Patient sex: M
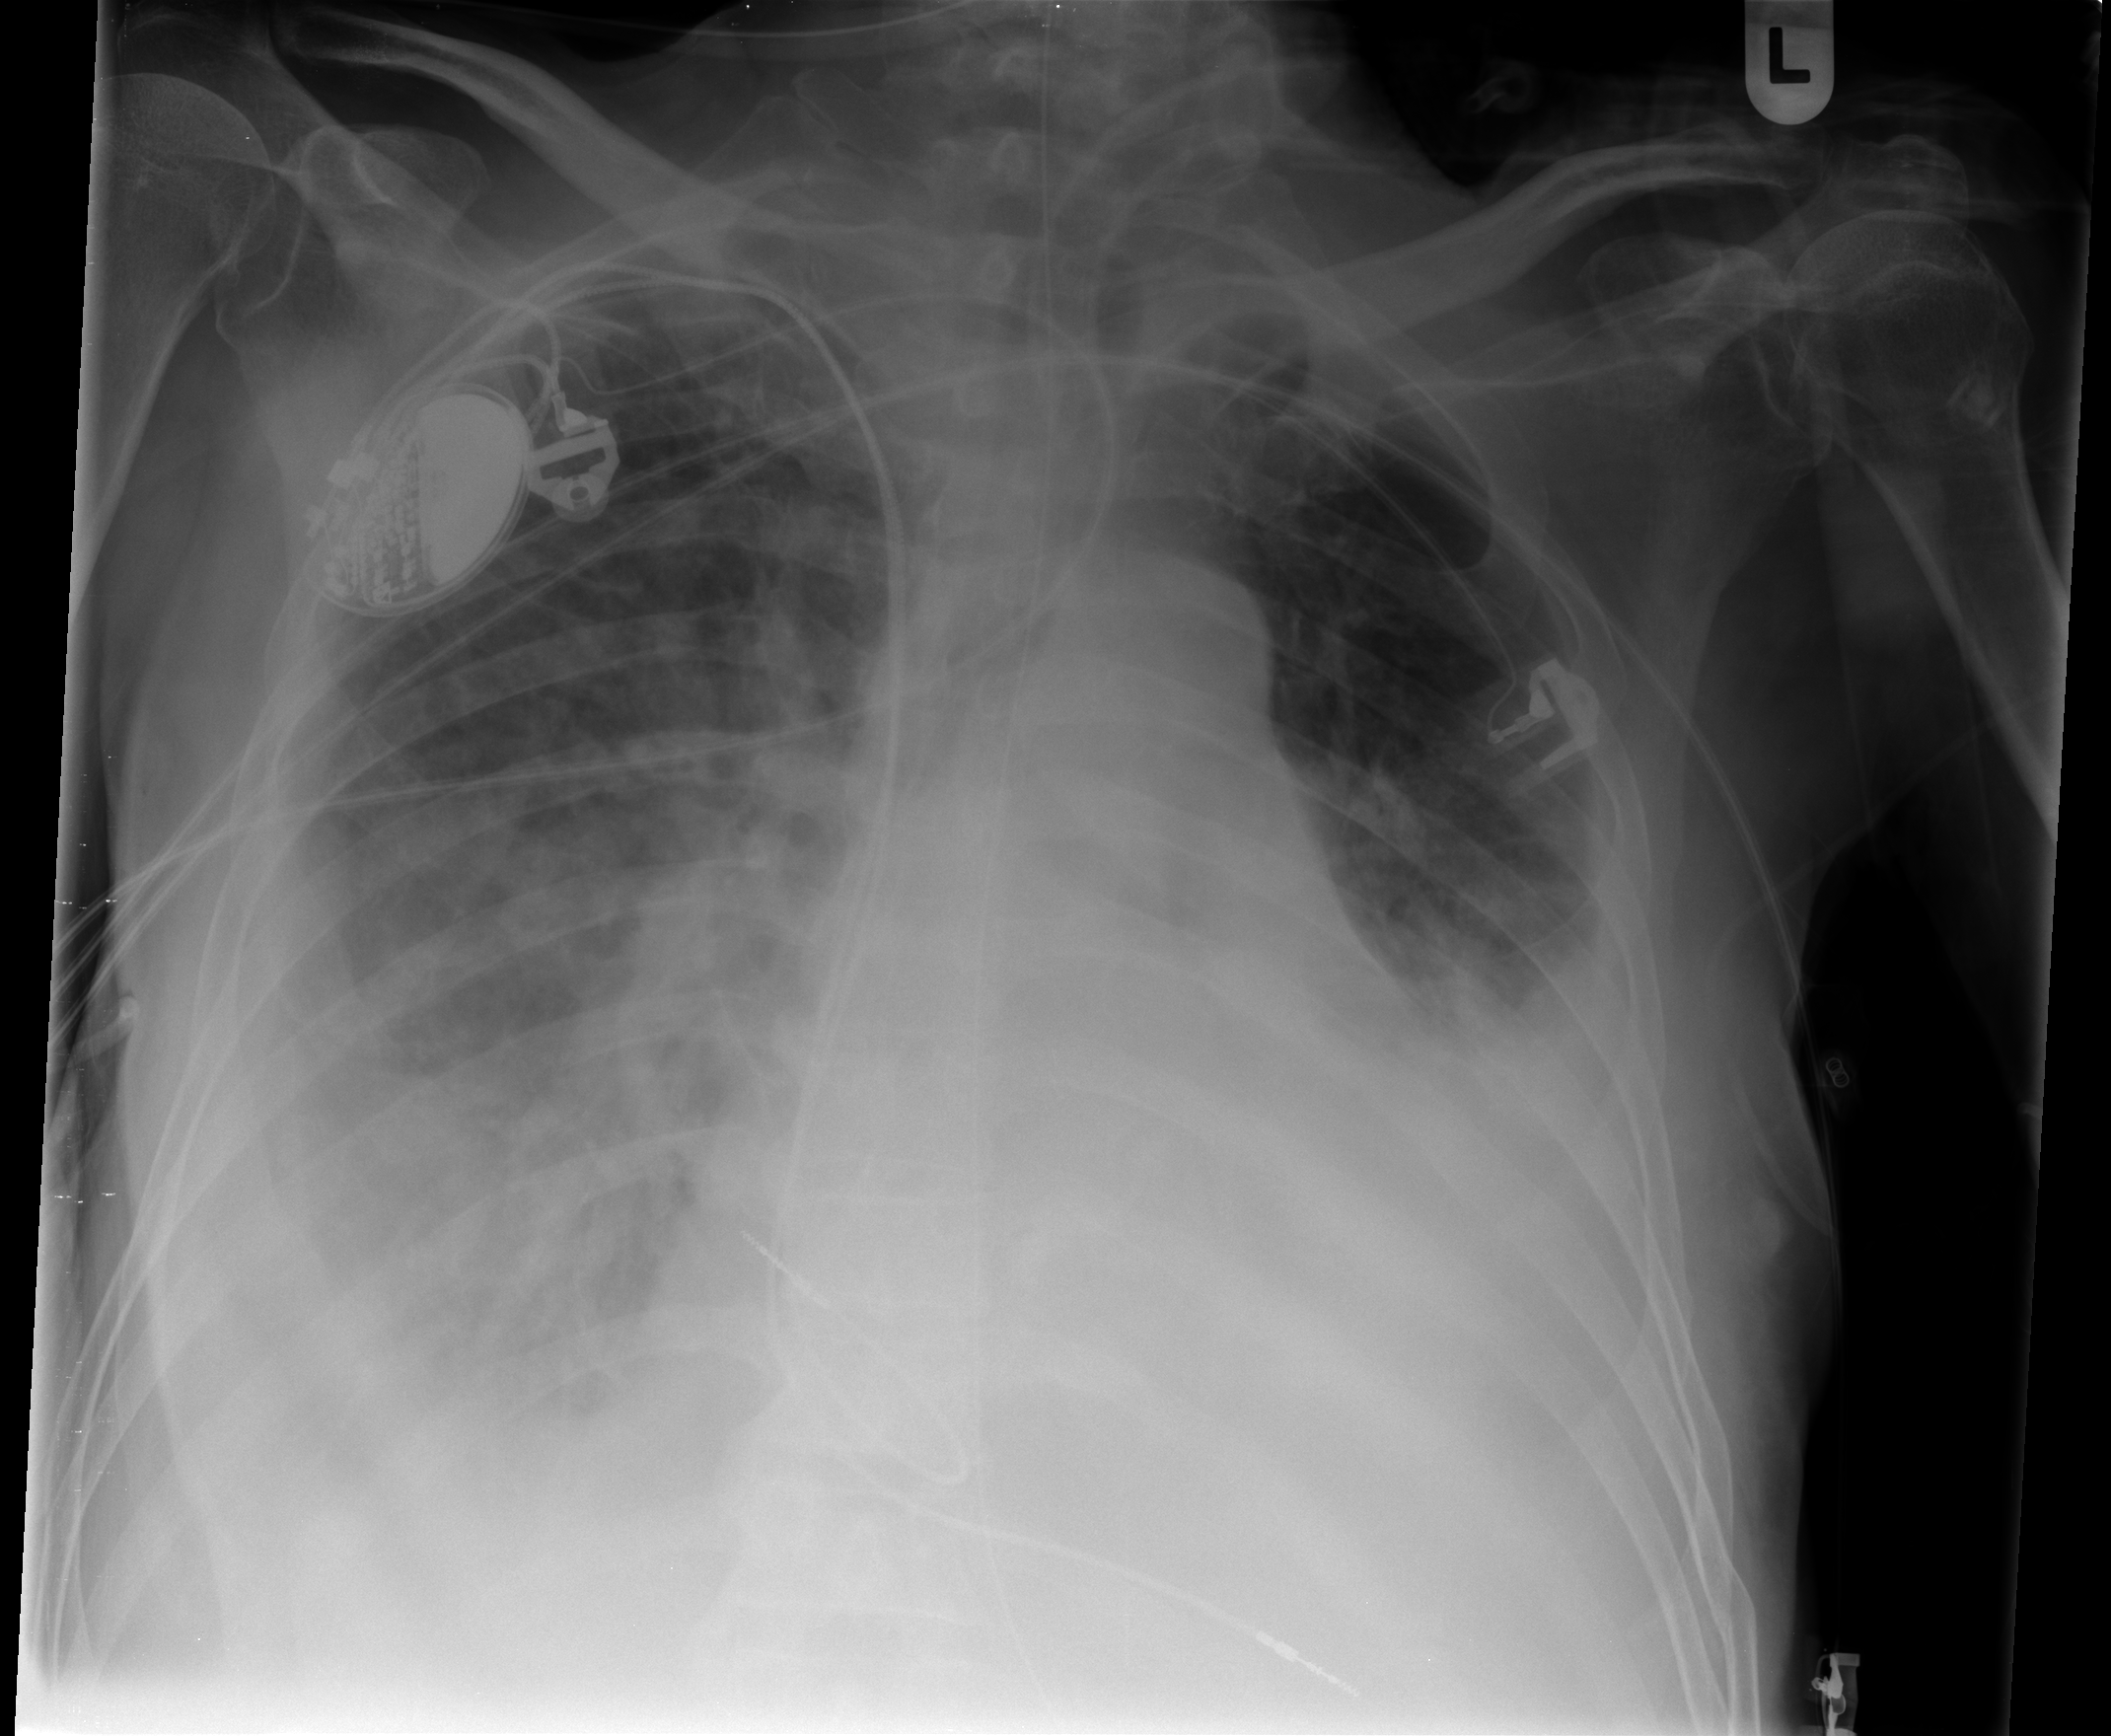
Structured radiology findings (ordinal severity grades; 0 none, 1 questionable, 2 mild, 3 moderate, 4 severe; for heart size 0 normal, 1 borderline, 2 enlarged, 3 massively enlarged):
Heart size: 1
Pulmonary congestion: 1
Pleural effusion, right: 3
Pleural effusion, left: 3
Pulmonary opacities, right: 3
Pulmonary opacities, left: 1
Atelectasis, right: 3
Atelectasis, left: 2